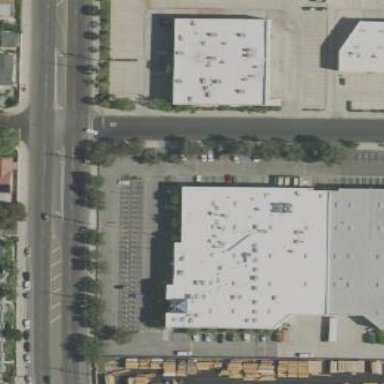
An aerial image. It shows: Warehouse.